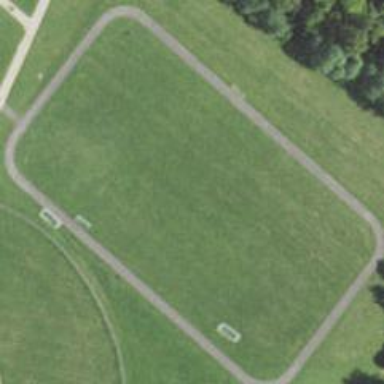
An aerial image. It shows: Asphalt track on leisure land.